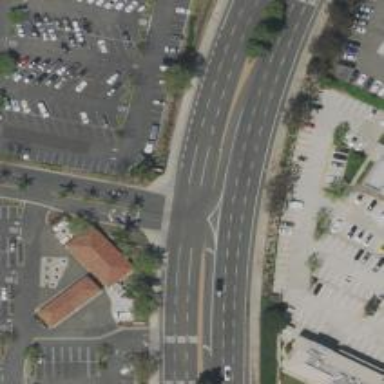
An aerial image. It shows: Primary link highway with asphalt surface.